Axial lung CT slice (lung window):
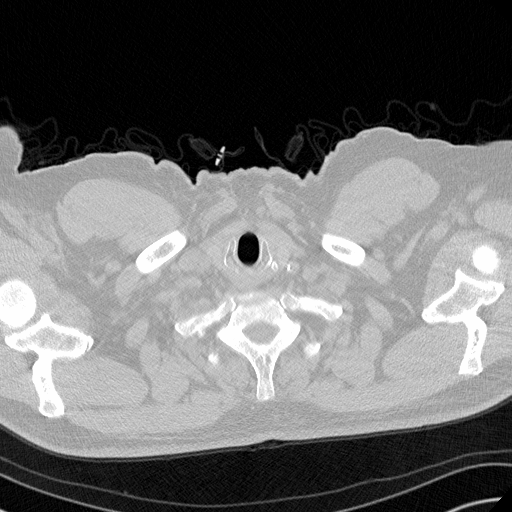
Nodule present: no